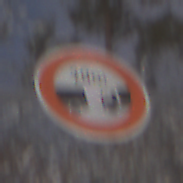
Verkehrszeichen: VerbotUnterschreitenMindestabstand
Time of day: MorningAfternoon
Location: Outdoor (Nature)
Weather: PartlyCloudy
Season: Winter
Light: Natural